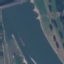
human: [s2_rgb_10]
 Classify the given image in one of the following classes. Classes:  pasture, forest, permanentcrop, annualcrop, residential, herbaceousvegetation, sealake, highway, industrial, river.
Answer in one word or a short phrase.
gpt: River